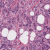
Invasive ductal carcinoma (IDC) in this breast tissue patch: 1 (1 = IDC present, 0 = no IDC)